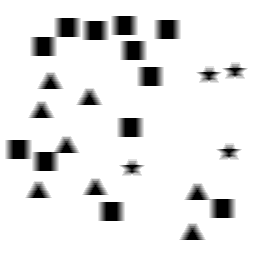
Squares: 12
Triangles: 8
Stars: 4
Total shapes: 24